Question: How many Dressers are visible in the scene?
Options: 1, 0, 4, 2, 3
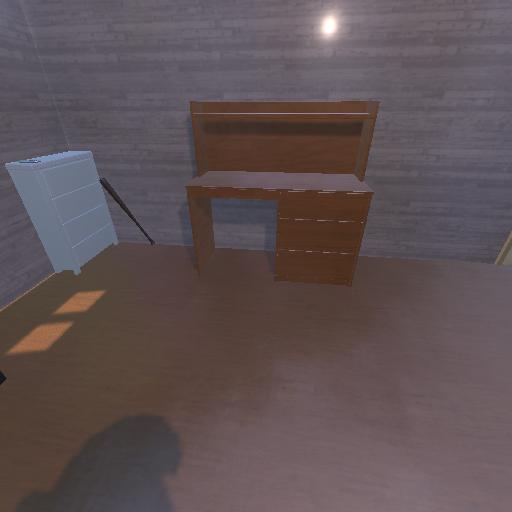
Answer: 1